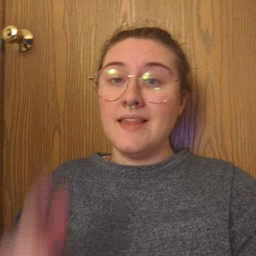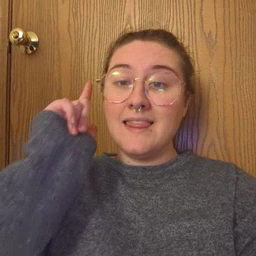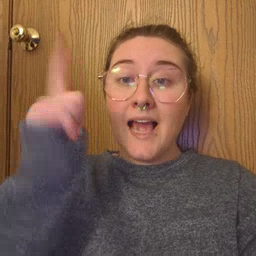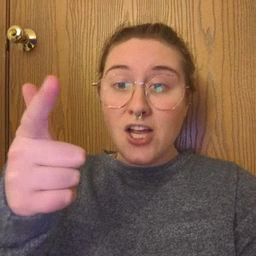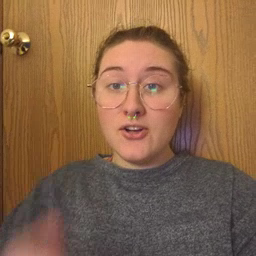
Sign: later